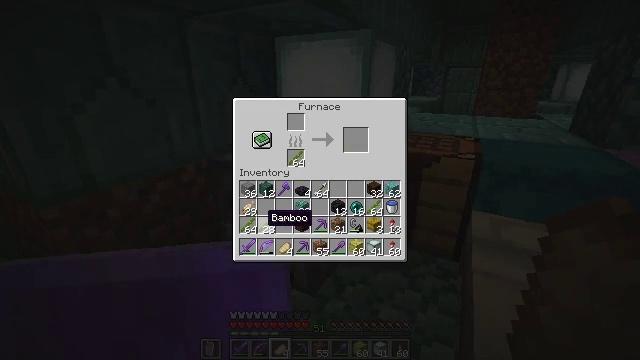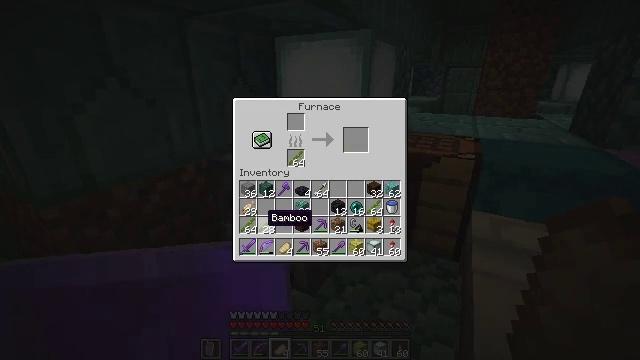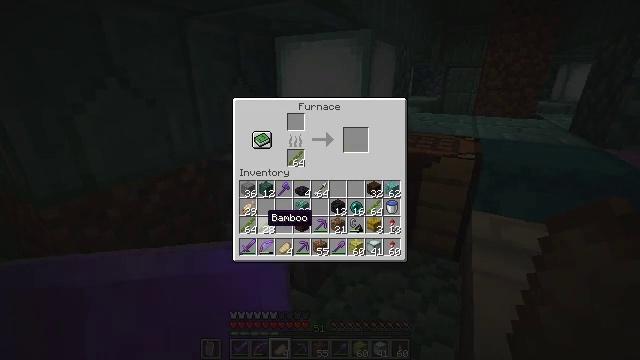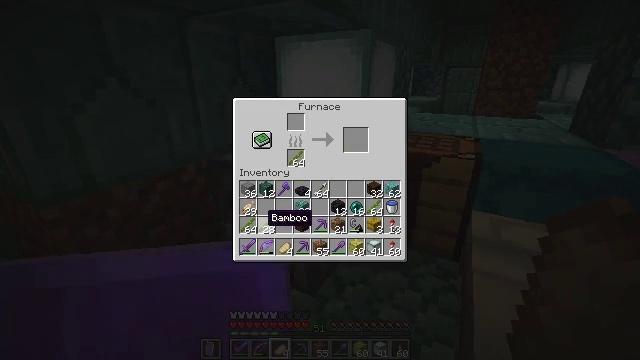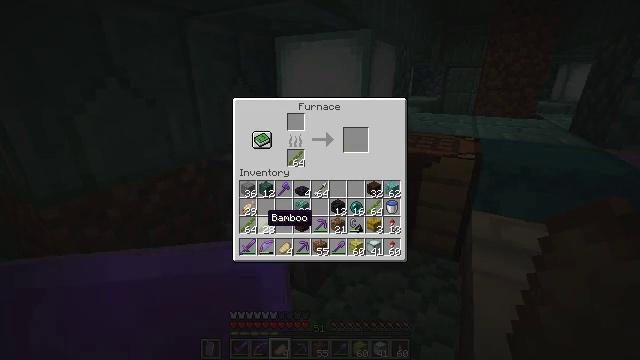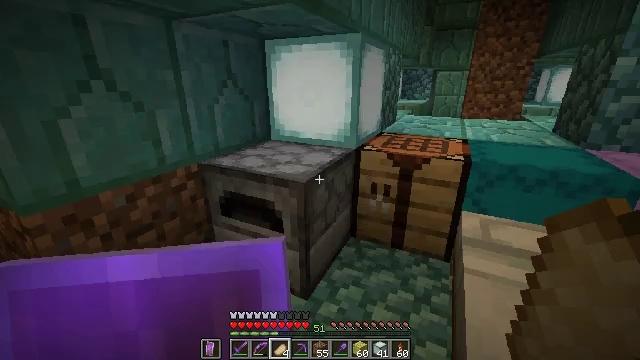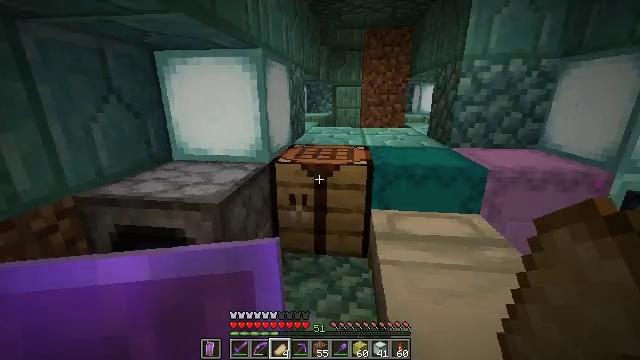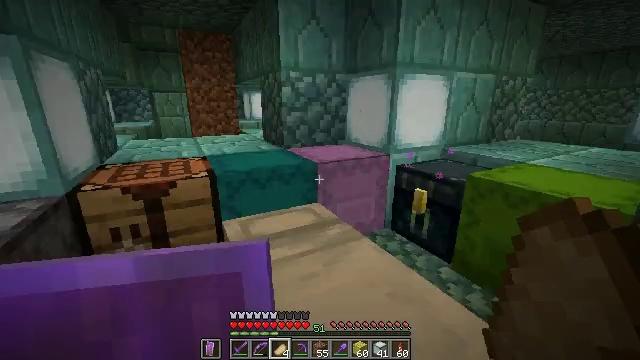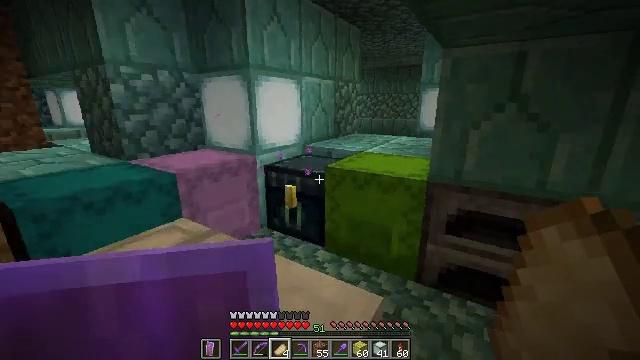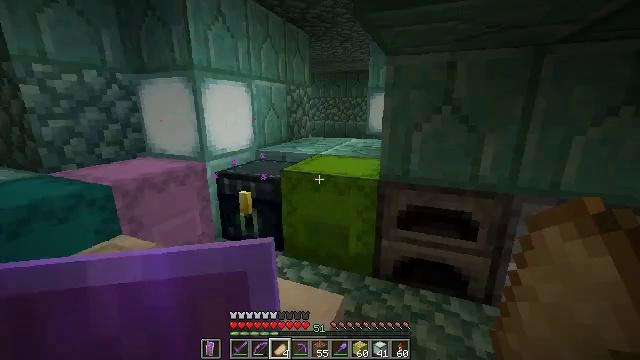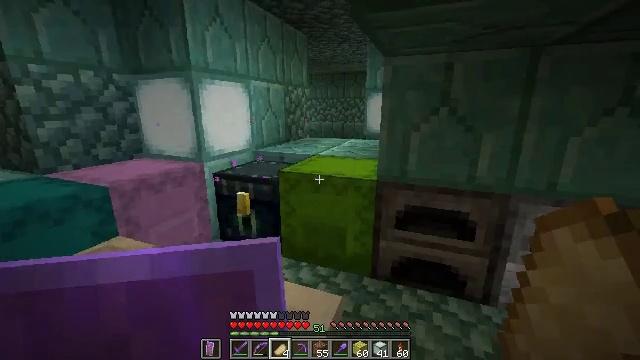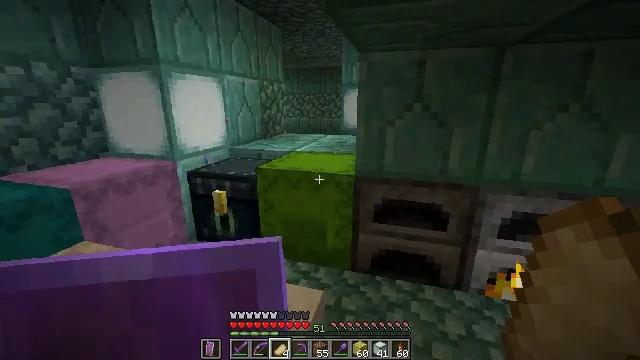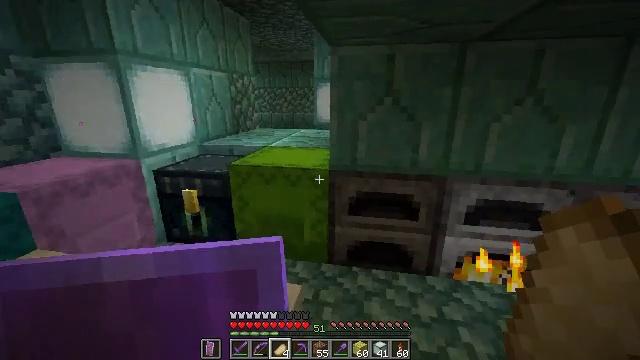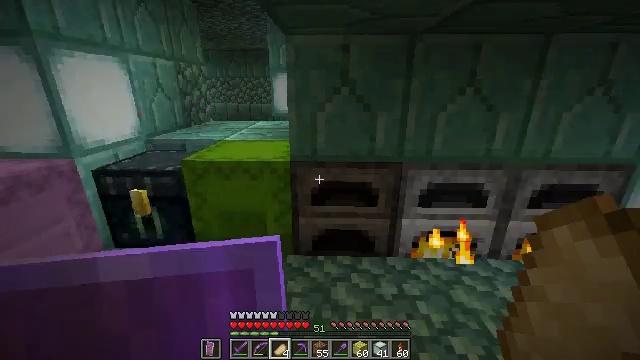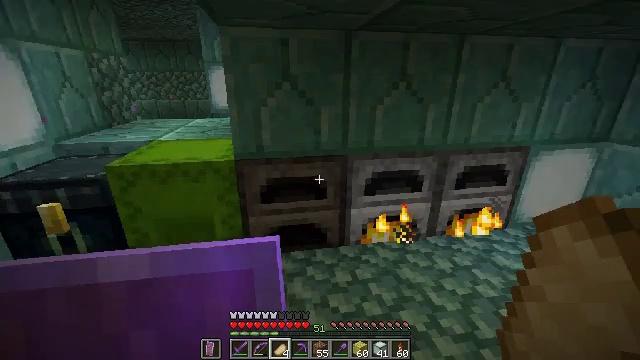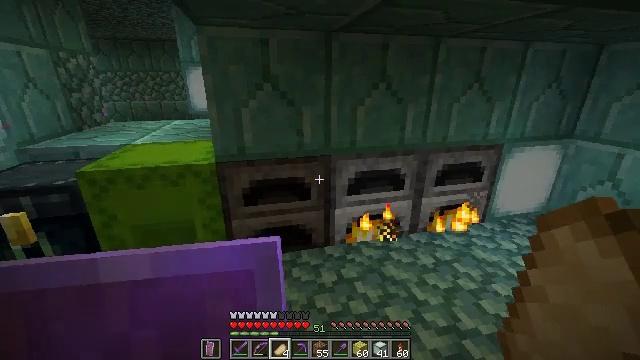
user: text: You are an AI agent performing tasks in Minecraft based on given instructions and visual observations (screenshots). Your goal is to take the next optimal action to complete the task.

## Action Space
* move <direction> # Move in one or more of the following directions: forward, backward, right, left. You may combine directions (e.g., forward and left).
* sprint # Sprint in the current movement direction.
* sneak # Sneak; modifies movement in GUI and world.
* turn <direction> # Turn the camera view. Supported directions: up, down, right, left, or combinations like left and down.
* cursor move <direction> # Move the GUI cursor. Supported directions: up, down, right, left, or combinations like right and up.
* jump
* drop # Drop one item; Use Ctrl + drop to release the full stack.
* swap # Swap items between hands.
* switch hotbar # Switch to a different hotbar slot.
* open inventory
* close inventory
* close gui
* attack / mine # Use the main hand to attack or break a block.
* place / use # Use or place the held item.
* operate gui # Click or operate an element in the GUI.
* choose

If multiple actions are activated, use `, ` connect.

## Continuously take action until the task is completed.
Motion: motion action
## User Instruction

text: craft item sponge
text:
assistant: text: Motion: no_op
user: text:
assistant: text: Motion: no_op
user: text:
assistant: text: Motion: no_op
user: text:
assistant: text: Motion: no_op
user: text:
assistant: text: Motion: turn right
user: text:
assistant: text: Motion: turn right and up
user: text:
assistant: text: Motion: turn right and up
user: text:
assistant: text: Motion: turn right
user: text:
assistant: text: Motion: turn right
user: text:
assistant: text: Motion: no_op
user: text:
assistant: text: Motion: turn right
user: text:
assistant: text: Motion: turn right and down
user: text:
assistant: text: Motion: turn right and down
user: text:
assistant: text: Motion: turn right and down
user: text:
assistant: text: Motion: turn right
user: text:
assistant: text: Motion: no_op
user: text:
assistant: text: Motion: no_op
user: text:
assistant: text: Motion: no_op
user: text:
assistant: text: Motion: no_op
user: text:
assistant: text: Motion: no_op
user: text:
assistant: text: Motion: no_op
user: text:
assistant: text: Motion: turn left
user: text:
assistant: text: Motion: turn down
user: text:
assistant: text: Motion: turn down
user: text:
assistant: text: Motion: use / place
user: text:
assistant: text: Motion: use / place
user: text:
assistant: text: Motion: use / place
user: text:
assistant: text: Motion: use / place
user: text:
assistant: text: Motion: no_op
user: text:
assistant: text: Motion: no_op